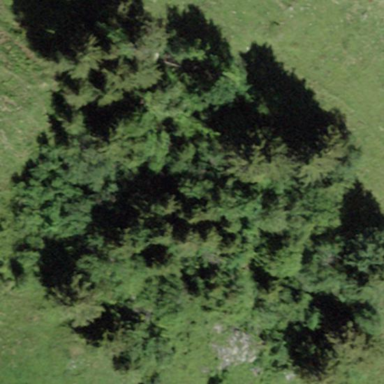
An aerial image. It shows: Forest area.